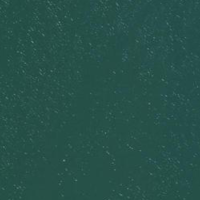
EUNIS habitat code: 14
Species observed at this site:
Chroicocephalus ridibundus